Question: What is the third feature listed?
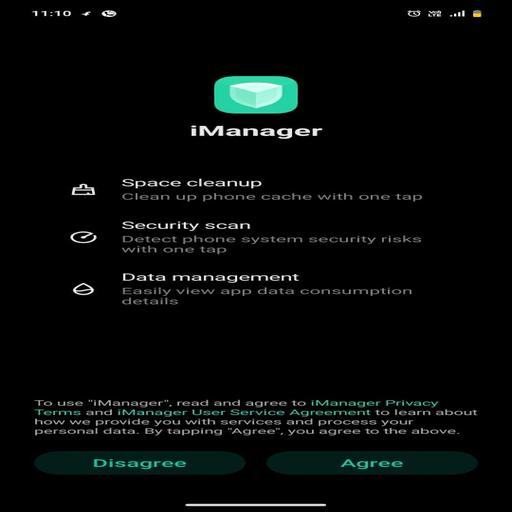
Answer: Data management